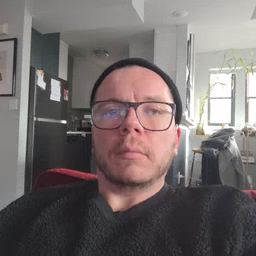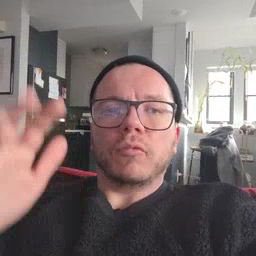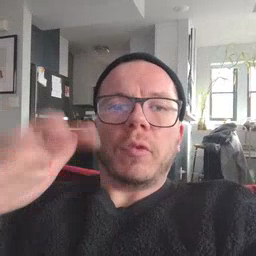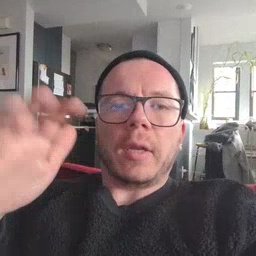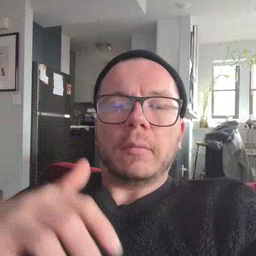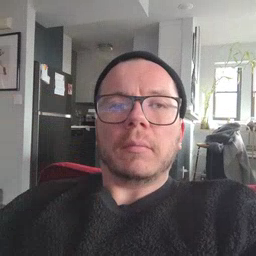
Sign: rain